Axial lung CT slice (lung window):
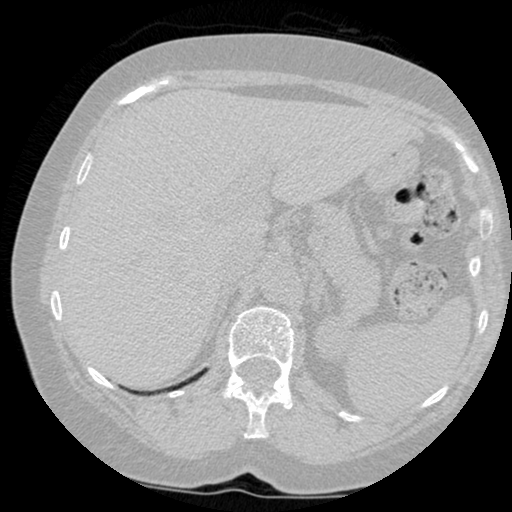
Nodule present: no